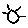
Label: sun